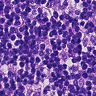
Metastatic tissue present: yes